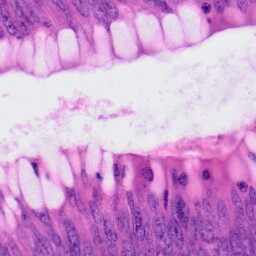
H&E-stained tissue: Colon